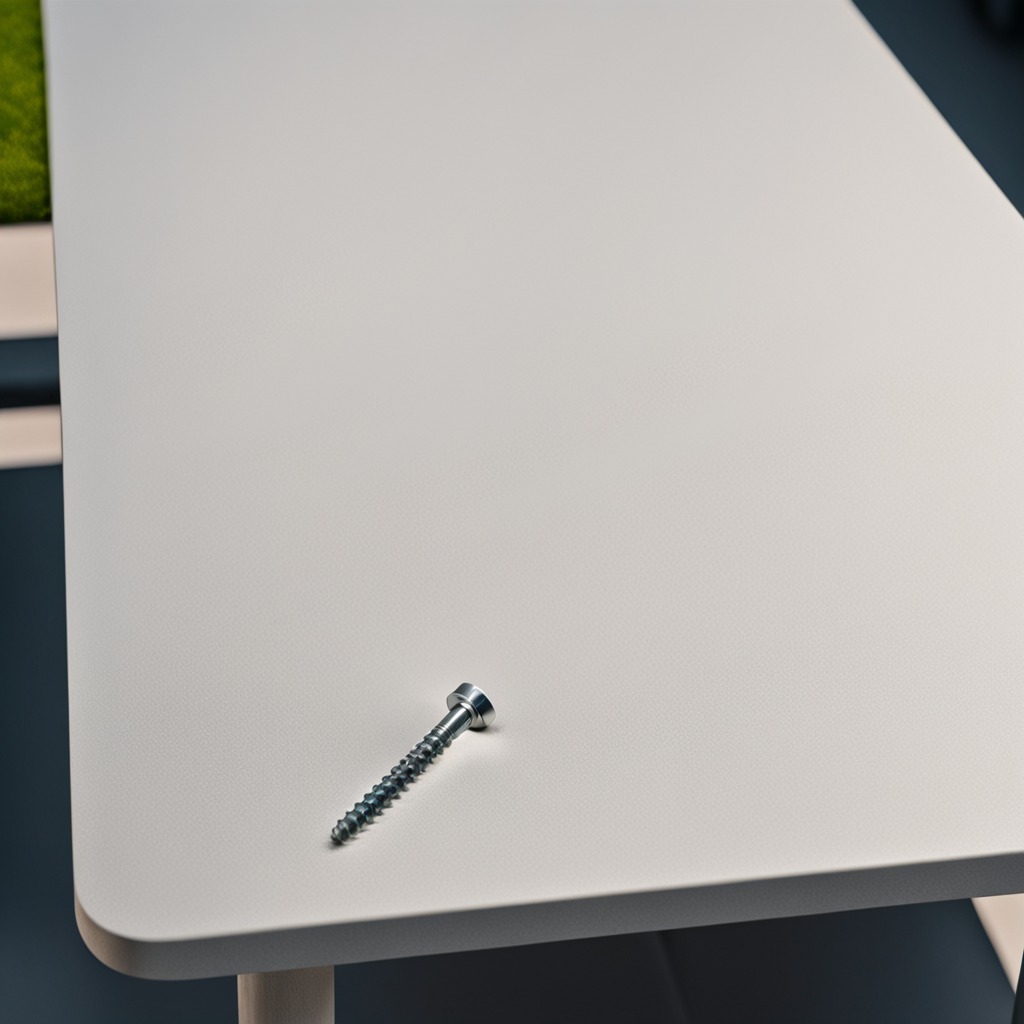
A metal screw lying on the table in a temporary outdoor tool station.